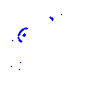
Particle: proton